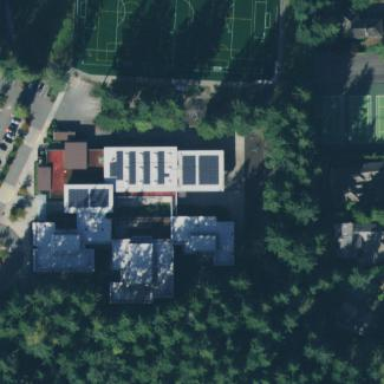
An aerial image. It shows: School building.